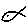
Label: fish